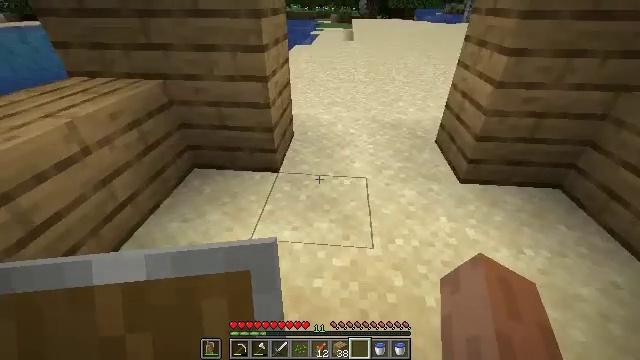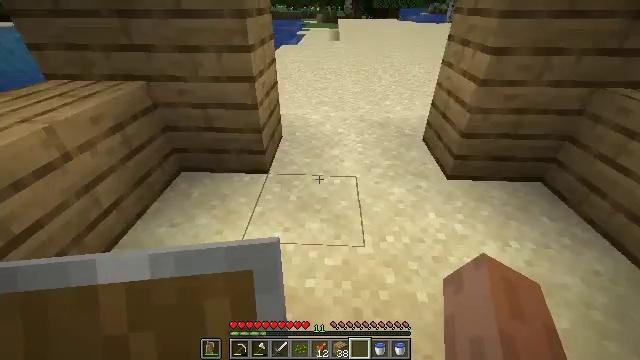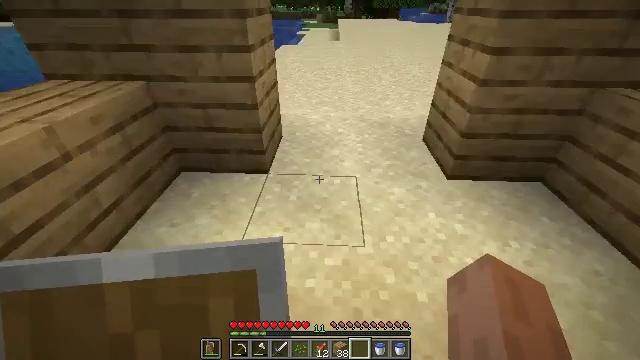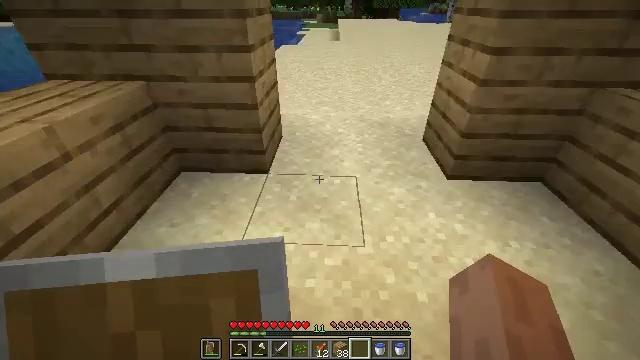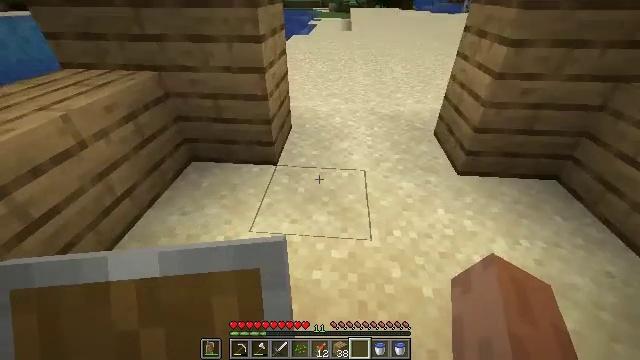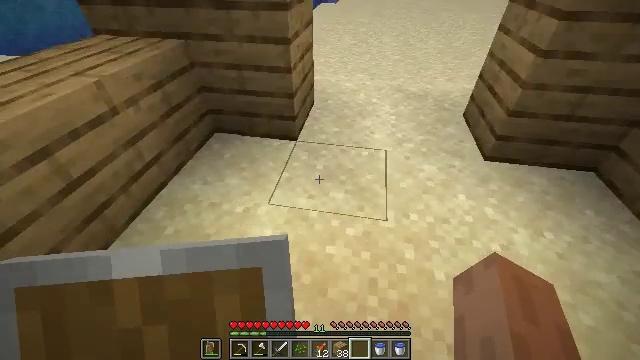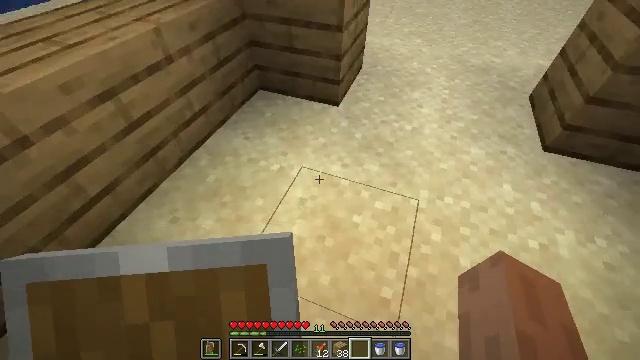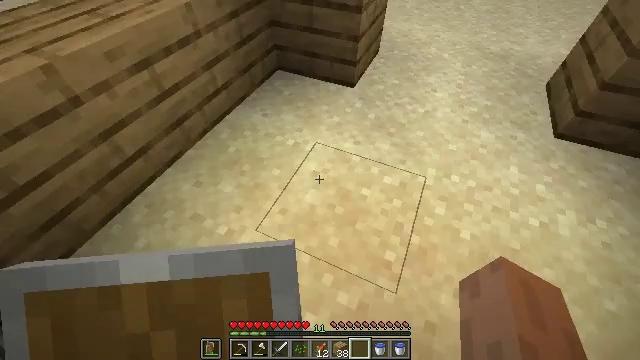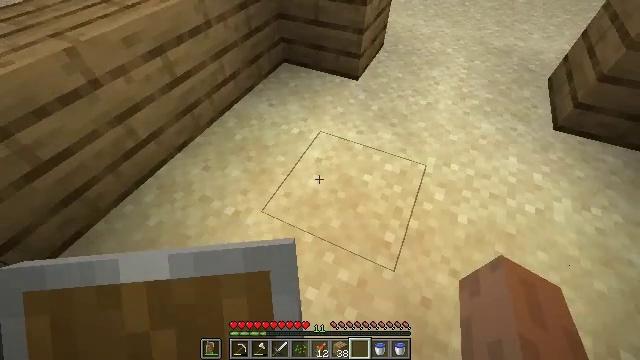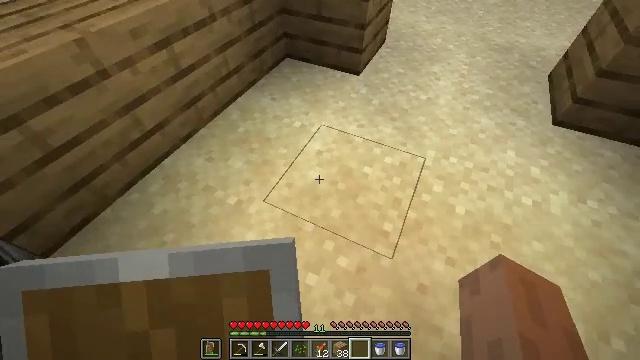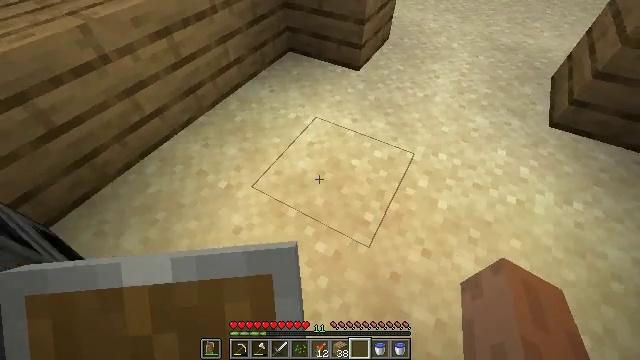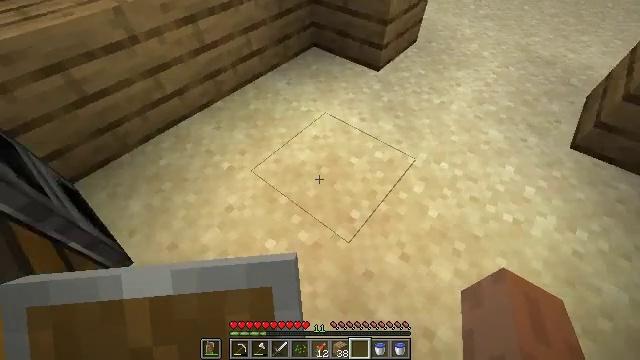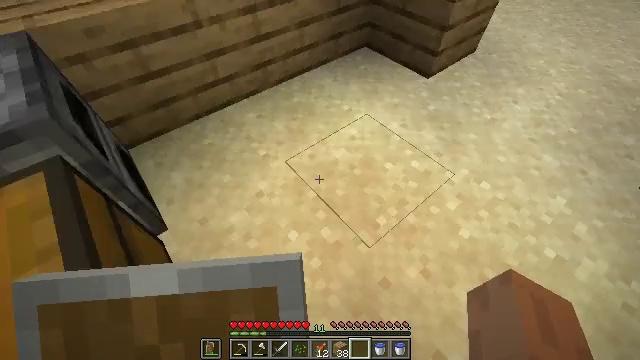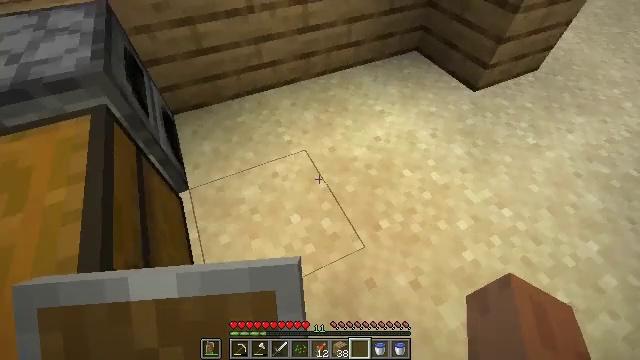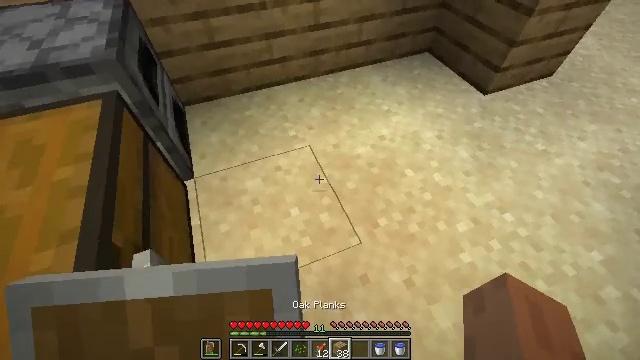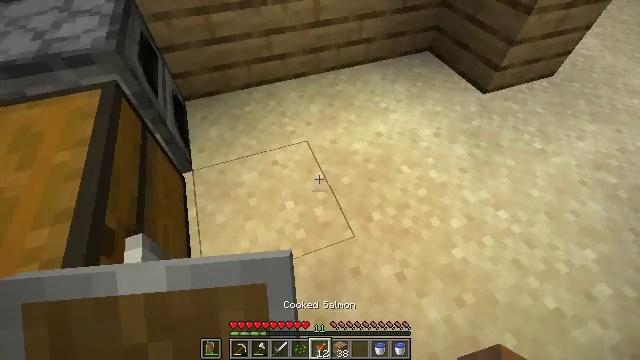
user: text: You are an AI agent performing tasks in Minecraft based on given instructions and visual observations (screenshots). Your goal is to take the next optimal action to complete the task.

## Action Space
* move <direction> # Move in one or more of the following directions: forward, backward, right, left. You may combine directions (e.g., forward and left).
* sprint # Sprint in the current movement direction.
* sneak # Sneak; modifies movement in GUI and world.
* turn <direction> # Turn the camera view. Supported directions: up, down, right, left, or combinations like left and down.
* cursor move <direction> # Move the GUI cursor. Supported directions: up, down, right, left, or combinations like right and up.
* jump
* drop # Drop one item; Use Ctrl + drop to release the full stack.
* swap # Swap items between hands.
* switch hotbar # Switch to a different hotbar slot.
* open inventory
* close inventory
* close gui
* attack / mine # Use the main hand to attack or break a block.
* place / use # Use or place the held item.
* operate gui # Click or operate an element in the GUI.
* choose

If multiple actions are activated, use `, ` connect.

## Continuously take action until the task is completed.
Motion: motion action
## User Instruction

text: Break the sand block.
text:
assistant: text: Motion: turn right
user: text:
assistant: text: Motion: no_op
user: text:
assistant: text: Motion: no_op
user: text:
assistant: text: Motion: turn left and down
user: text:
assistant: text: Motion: turn left and down
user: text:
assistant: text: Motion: move back, turn left and down
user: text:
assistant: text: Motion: move back, turn left and down
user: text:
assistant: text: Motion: move back, turn left
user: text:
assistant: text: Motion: move back and move right
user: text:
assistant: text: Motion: move back and move right, turn left
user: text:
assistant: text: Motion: move right, turn left
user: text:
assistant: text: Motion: move right, turn left
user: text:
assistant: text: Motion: turn left
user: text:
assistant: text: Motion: turn left
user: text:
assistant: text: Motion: turn left
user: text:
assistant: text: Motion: move right, turn left
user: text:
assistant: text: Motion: move right, turn left
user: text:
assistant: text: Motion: move right, turn left and up
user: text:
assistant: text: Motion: move right, turn left
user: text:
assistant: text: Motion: move right, turn left
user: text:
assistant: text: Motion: move right, turn left
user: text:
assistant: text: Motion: move right
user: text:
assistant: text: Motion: no_op
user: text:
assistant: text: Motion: no_op
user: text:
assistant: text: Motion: no_op
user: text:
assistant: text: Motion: no_op
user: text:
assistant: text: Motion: turn left
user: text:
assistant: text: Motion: no_op
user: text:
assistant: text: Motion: no_op
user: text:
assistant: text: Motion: no_op